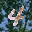
Label: 4